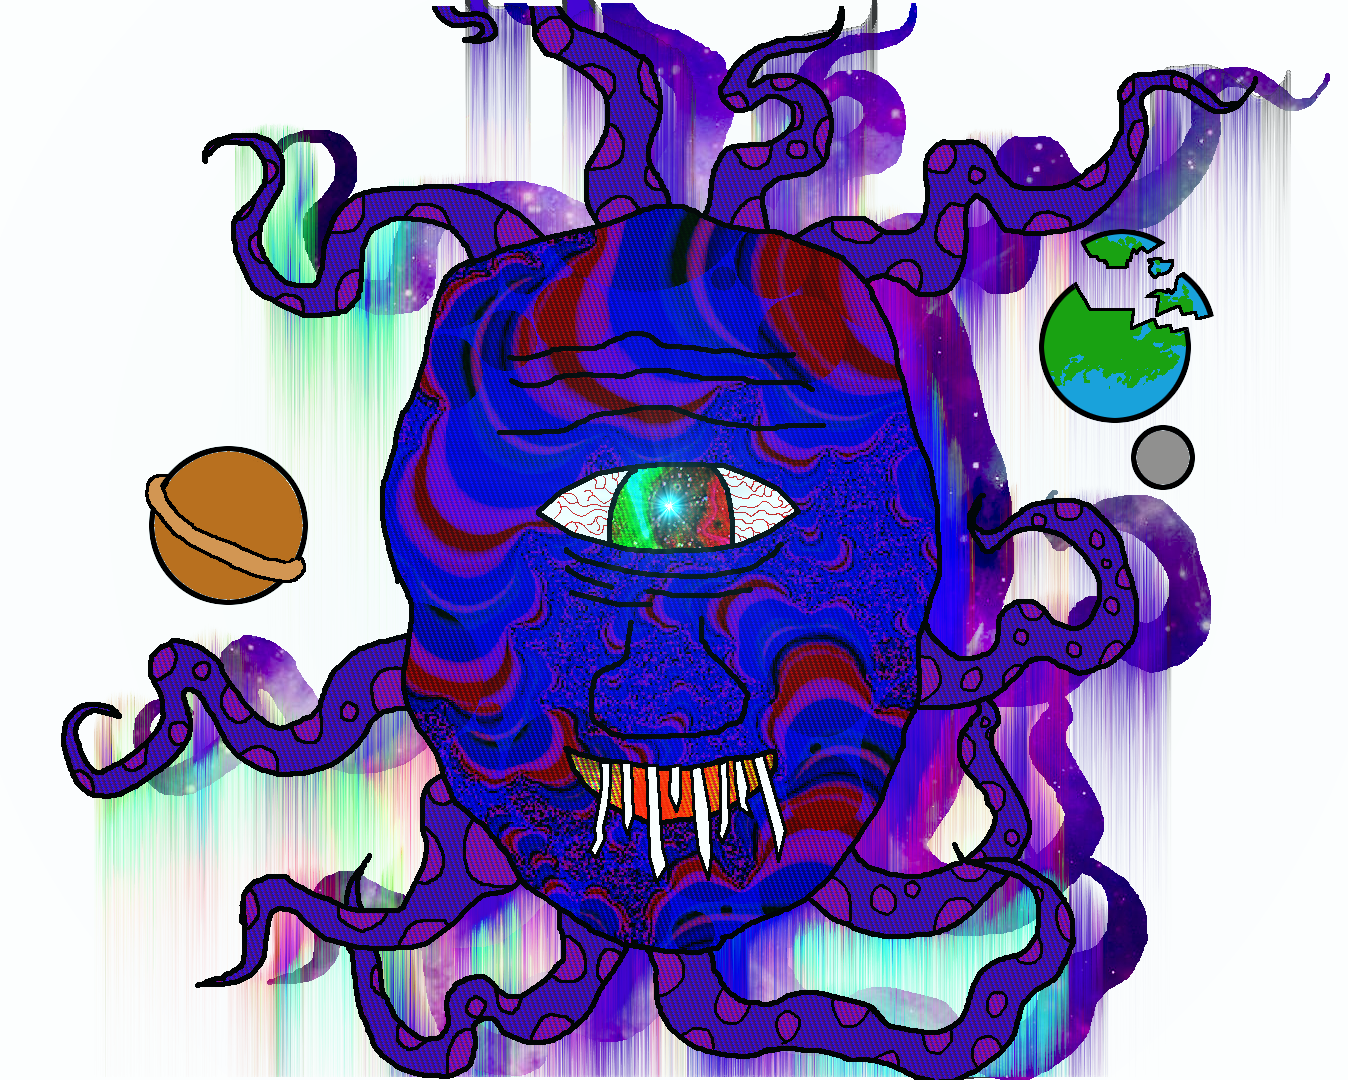
Label: 5_Coomer